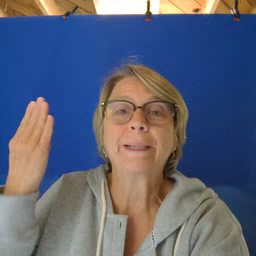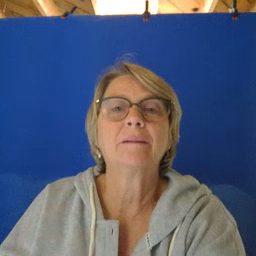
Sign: open